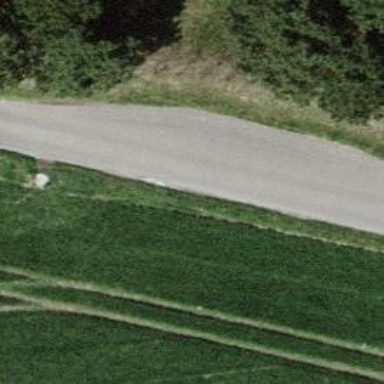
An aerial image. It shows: Passing place on the road.